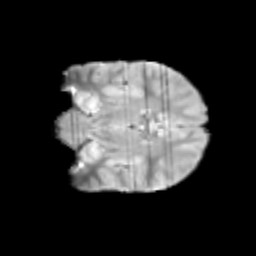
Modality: T2w
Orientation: coronal
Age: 9
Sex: male
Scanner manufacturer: siemens
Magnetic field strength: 3 T
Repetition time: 3.8 s
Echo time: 0.07 s